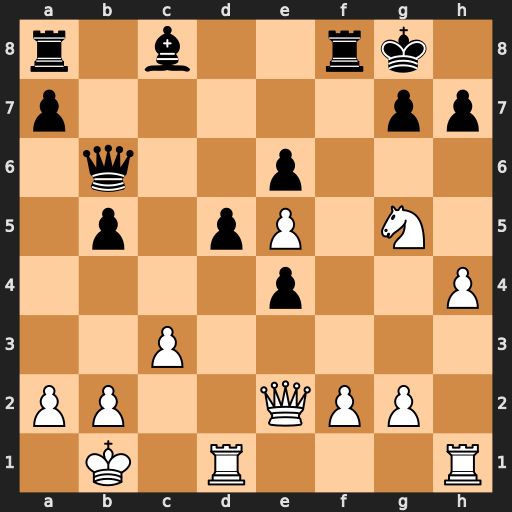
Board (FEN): r1b2rk1/p5pp/1q2p3/1p1pP1N1/4p2P/2P5/PP2QPP1/1K1R3R
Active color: w
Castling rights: -
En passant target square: -
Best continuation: Qh5 h6 Qg6